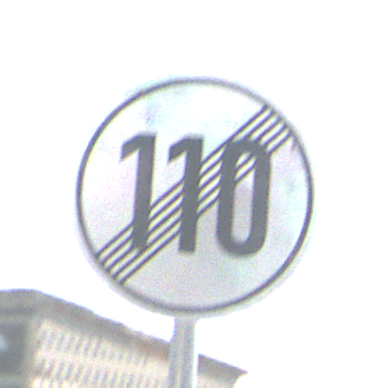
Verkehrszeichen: EndeGeschwindigkeit110
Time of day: Midday
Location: Outdoor (Suburban)
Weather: PartlyCloudy
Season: NotSpecified
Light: Natural